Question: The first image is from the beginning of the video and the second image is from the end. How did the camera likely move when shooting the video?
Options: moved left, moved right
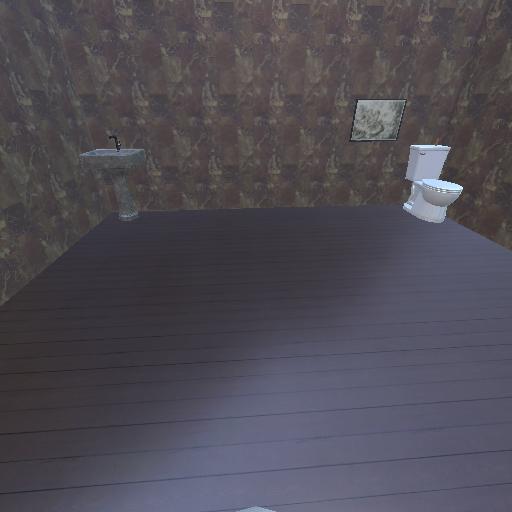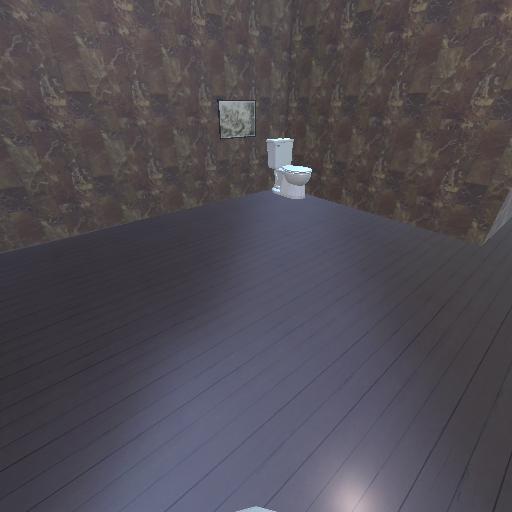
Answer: moved left